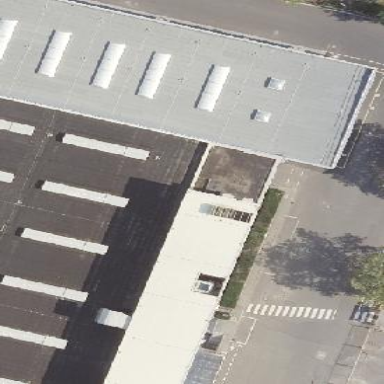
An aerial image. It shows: Commercial building.